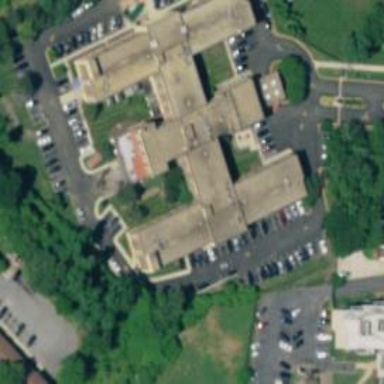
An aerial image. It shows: Nursing home.